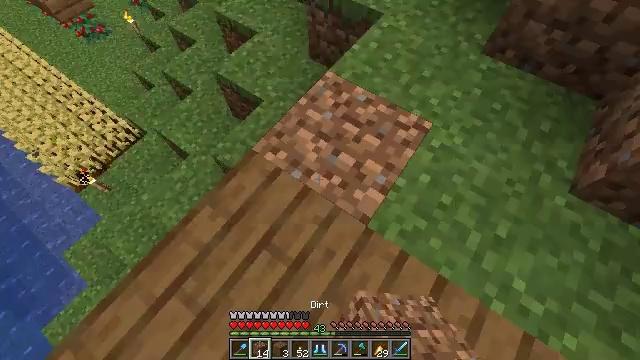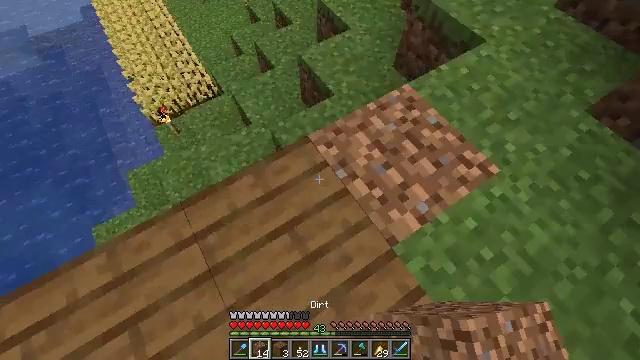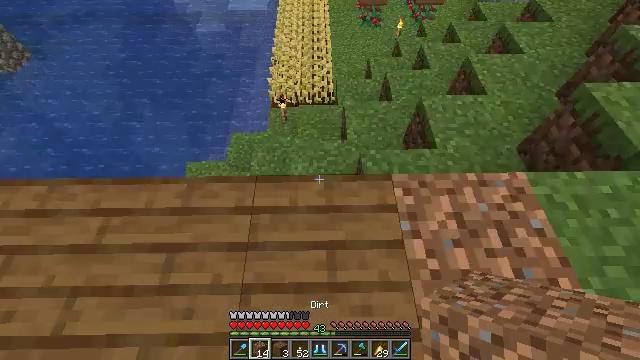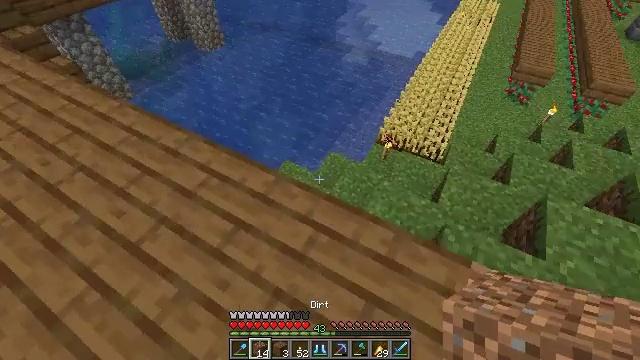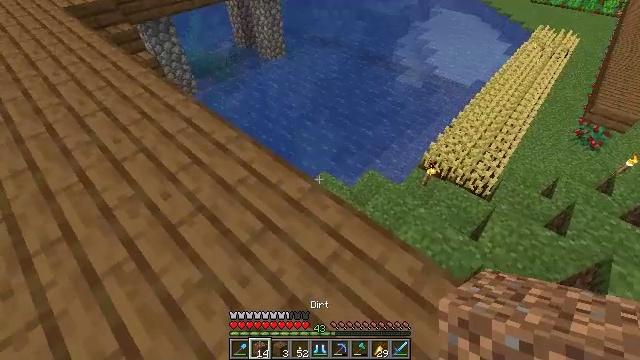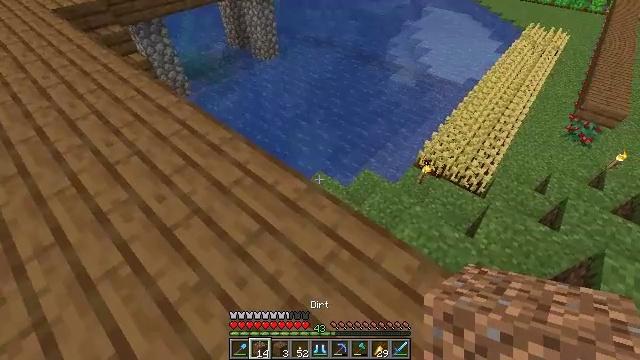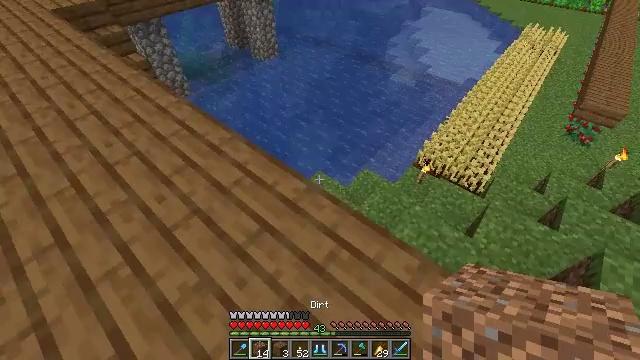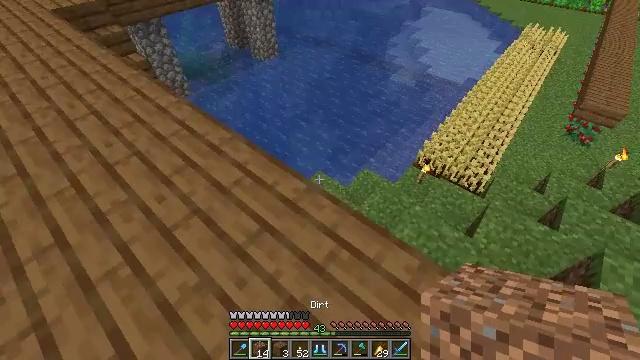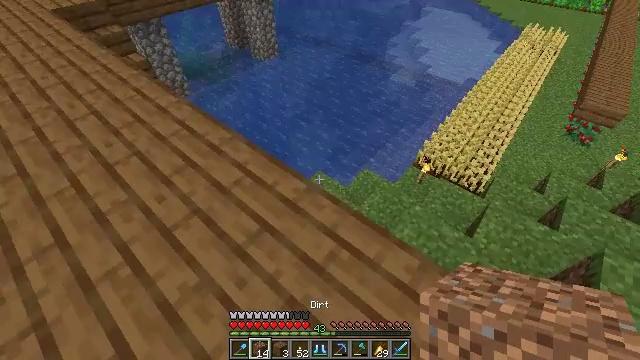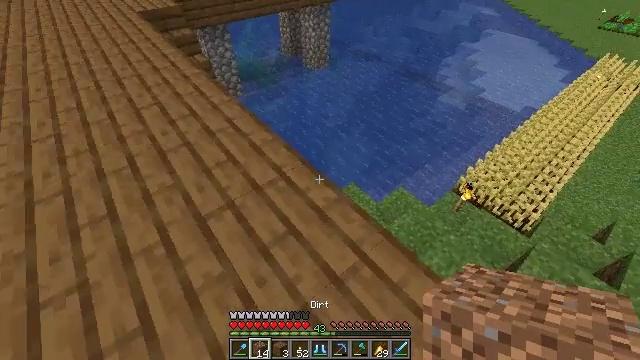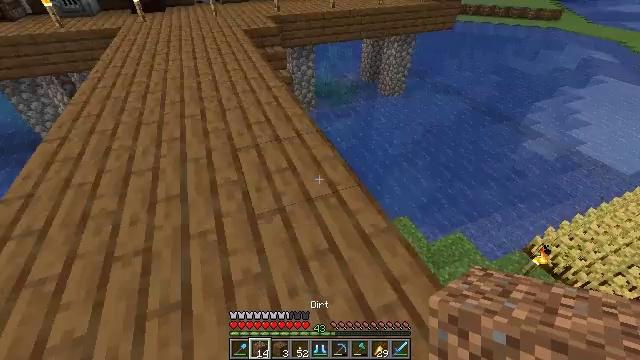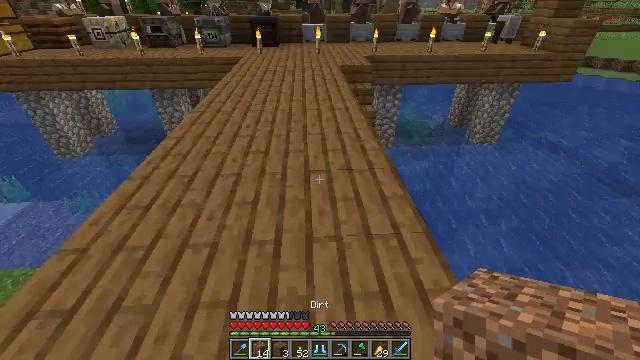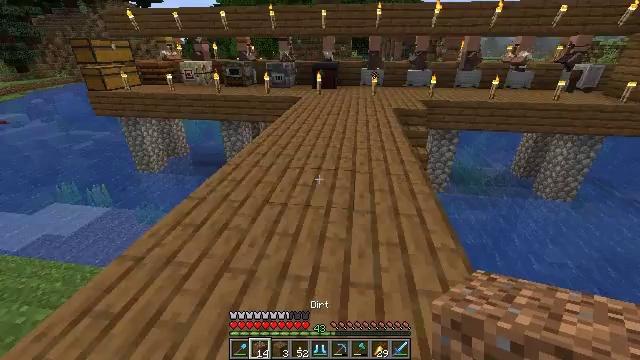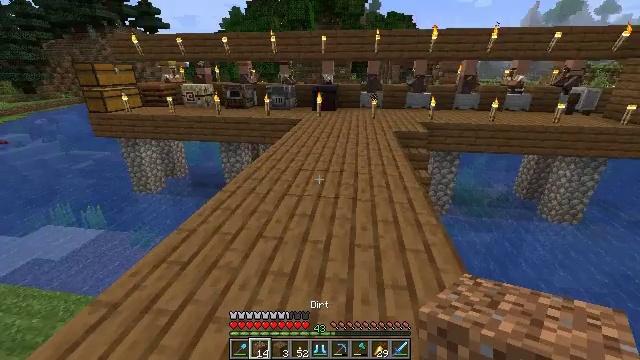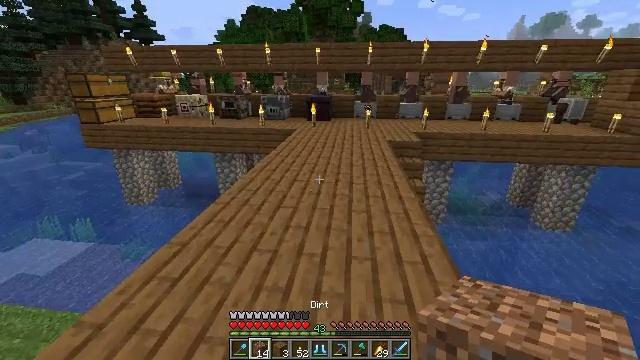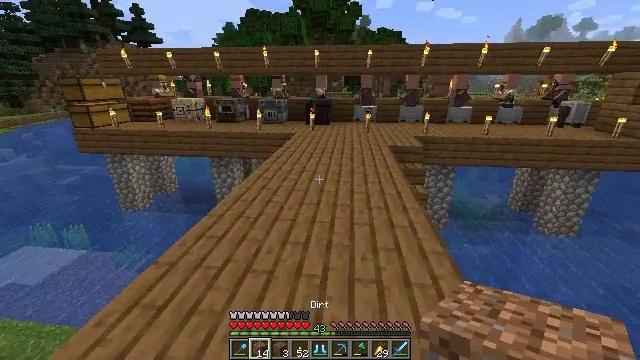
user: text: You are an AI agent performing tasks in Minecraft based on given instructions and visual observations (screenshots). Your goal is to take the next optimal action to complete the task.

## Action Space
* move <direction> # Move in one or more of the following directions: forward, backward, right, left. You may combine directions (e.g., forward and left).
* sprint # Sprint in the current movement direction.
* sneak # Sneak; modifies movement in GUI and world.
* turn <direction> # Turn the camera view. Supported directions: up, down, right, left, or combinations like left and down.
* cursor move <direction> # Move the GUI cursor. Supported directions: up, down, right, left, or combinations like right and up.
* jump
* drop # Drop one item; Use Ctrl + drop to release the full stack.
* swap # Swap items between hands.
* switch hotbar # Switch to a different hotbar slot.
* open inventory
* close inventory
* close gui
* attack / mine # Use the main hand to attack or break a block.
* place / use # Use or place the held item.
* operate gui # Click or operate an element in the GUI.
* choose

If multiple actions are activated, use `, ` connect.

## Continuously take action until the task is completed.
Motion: motion action
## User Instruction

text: Attack the spruce stairs to remove them.
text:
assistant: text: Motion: turn left
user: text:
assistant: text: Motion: turn left and up
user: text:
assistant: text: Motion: turn left and up
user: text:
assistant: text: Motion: turn left and up
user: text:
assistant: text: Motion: turn right
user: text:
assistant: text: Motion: no_op
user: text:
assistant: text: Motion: no_op
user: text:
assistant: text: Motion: no_op
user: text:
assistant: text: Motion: turn left and up
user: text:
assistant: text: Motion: turn left and up
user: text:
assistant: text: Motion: turn left and up
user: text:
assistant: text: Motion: move forward, turn left and up
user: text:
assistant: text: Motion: move forward, turn up
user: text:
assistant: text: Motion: move forward, turn right and up
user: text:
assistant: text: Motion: move forward
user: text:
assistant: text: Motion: move forward
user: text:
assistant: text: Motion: move forward
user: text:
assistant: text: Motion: move forward, sprint
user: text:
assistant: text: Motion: move forward, sprint
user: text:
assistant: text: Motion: move forward, sprint
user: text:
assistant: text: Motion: move forward, sprint
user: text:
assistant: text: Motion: move forward
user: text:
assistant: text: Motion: move forward
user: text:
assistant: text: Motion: move forward, sprint
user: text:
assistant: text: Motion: move forward, sprint
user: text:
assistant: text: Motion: move forward, sprint, turn right and down
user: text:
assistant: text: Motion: move forward, turn right and down
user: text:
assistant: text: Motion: move forward
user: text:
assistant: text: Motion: move forward
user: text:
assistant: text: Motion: move forward